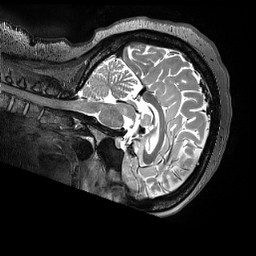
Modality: T2w
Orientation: sagittal
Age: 35
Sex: female
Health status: ill
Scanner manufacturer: siemens
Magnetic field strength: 3 T
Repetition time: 3.2 s
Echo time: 0.563 s